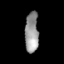
Tissue: skin
Cell type: Epithelial cells
Senescence score: 0.2536
Nuclear area (px): 537
Mean DAPI intensity: 151.406